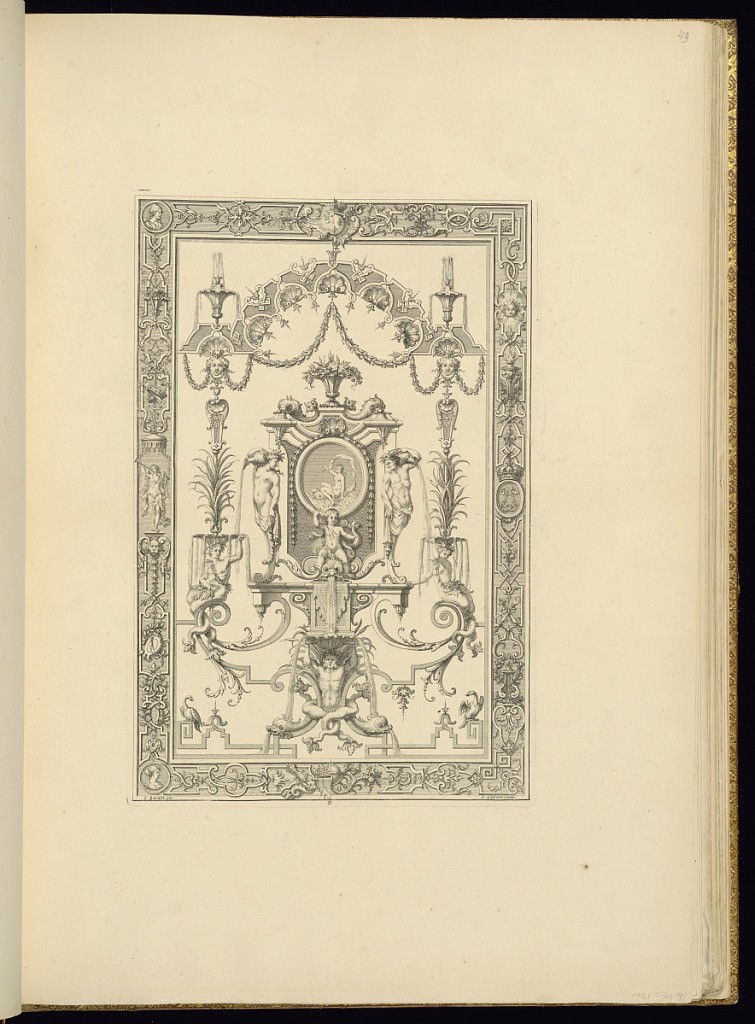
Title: Panel Design of Grotesque Ornamentation
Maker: Jean Berain, the elder, French, 1640-1711
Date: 1711
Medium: Engraving on laid paper
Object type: Bound print
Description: Grotesque ornamentation within a divided frame that features strapwork, medallions, and rosettes. At the center of the composition is a mythologically-themed medallion of a woman riding dolphins, set in an architectural niche. The composition also features a fountain, anguipèdes, terms, a trident wielding putto, birds, reeds, shells, and dolphins. The plate is signed and given the letter "B."